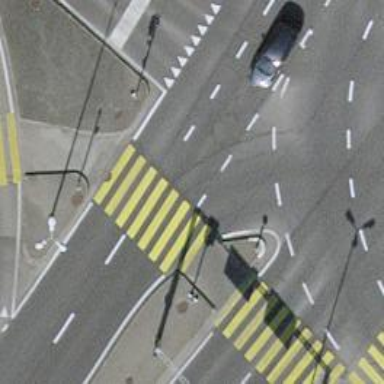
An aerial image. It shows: Paved footway with traffic signals at crossing.